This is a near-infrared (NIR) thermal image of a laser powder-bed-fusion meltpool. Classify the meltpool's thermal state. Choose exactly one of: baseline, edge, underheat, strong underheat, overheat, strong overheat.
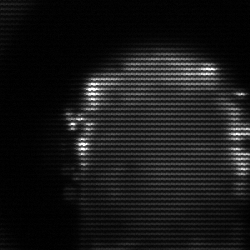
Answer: baseline